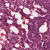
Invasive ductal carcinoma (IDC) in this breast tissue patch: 1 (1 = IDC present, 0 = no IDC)